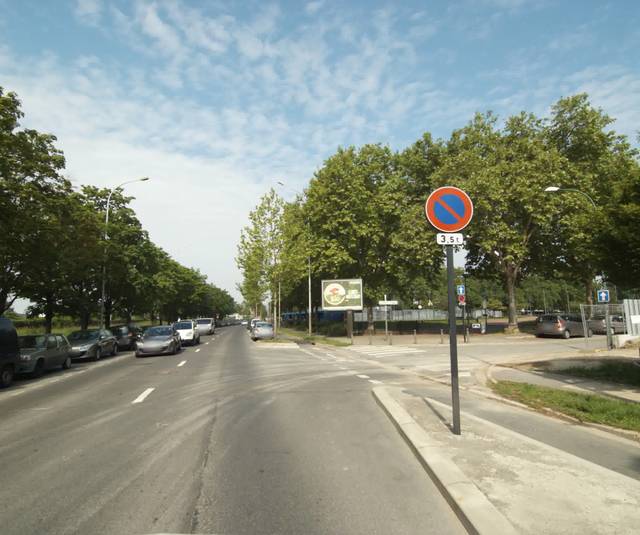
Region: France
Coordinates: 48.95, 2.226